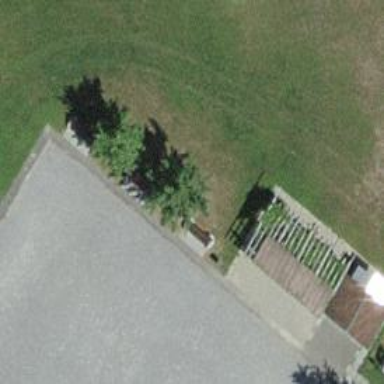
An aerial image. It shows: Bench.